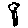
Label: tree